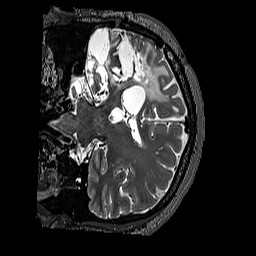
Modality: T2w
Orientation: coronal
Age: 46
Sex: male
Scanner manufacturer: siemens
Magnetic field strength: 3 T
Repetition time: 3.2 s
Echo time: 0.567 s